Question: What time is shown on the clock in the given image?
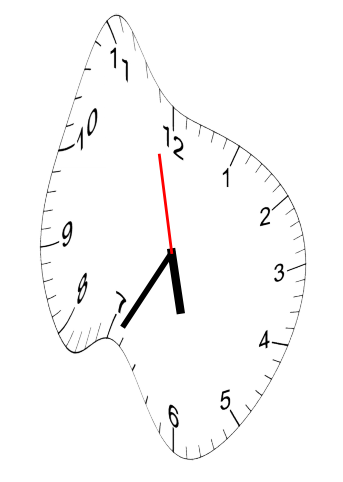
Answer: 05:34:58